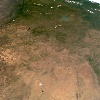
Label: land